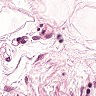
Metastatic tissue present: no